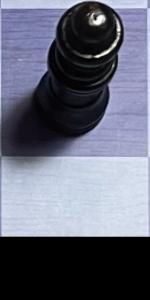
Label: Empty